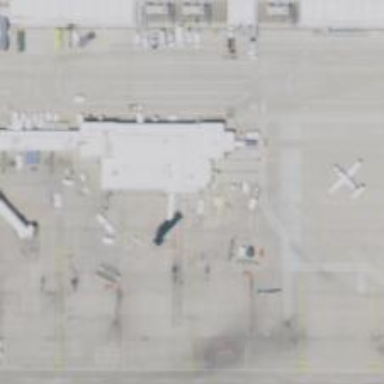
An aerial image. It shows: Airport gate.